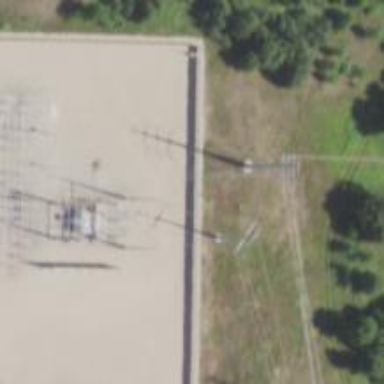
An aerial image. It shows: Power tower.